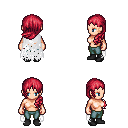
a pixel art fantasy rpg character, female body template, human, light skin, white tattered cape, teal pants, ruby red left-swept hairstyle, black shoes, four views (front, back, left, right), 2x2 character sprite sheet, small pixel art, hard edges, no anti-aliasing